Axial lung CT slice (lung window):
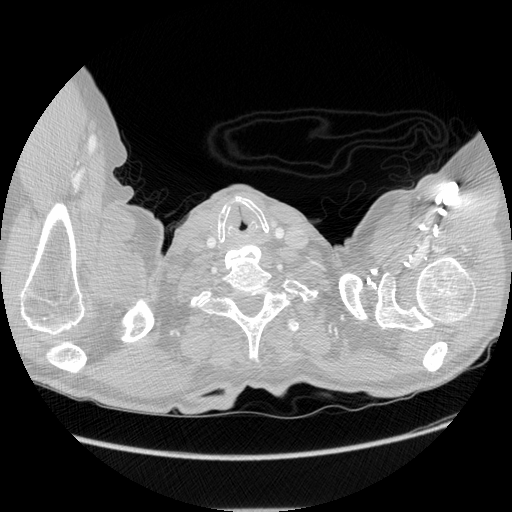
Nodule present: no